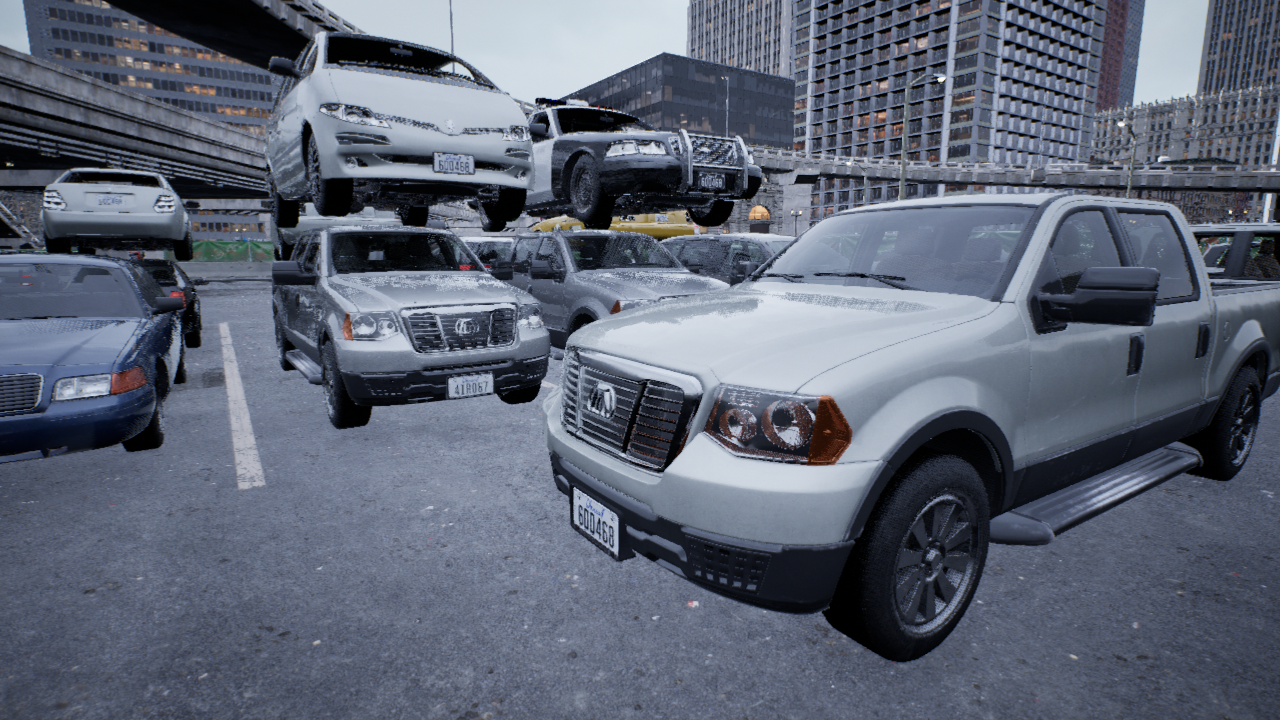
Venue: arterial
Lighting: overcast
Vehicle rig: pickup